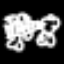
Label: airplane